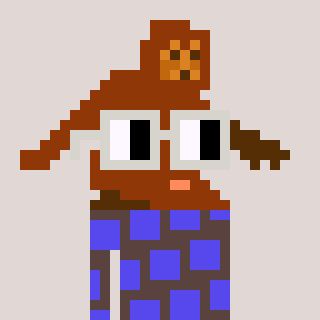
a pixel art character with square light gray glasses, a bigfoot-shaped head and a darkbrown-colored body on a warm background